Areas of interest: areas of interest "China University of Geosciences (Beijing) Football Field"
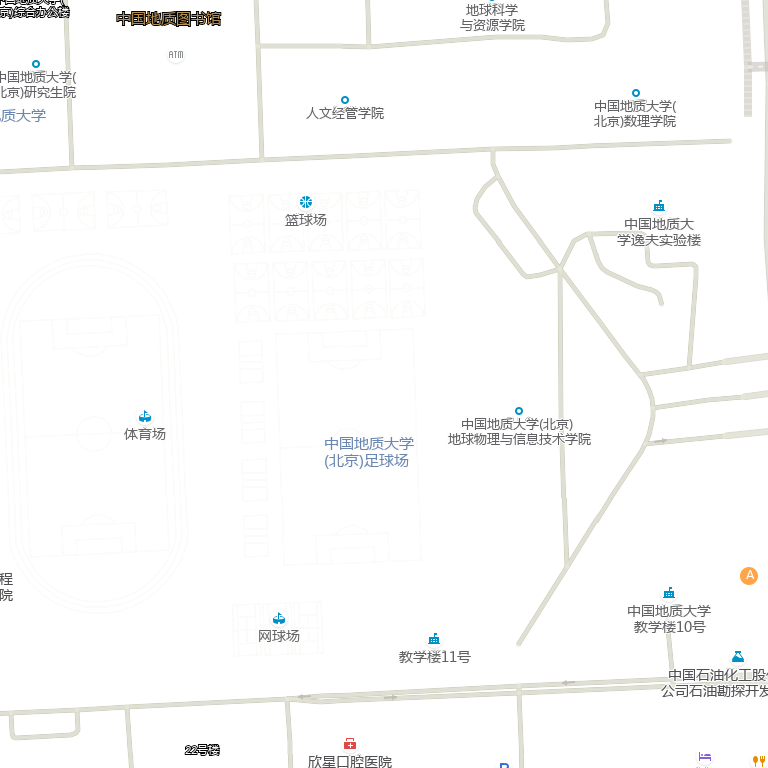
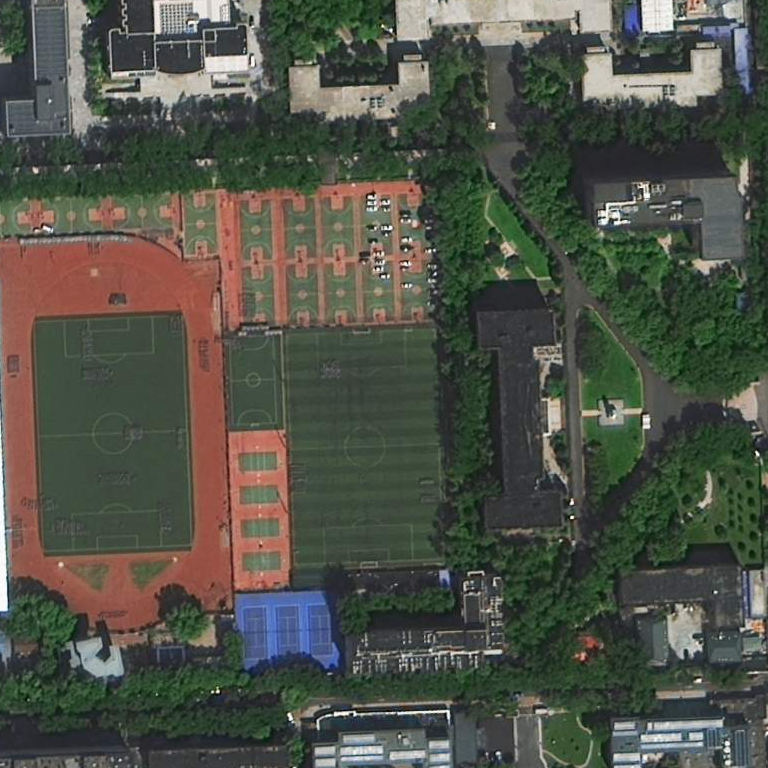